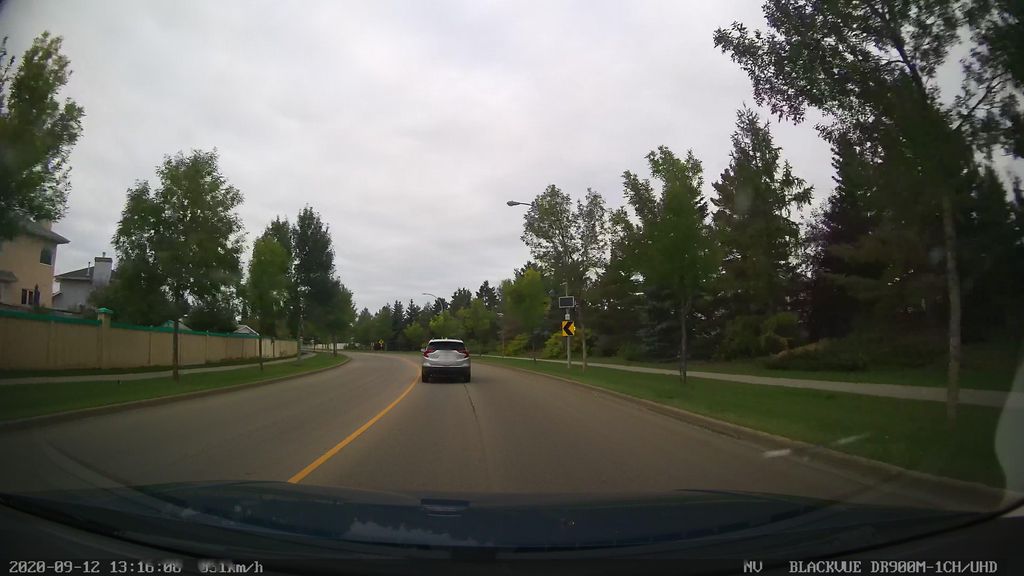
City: edmonton